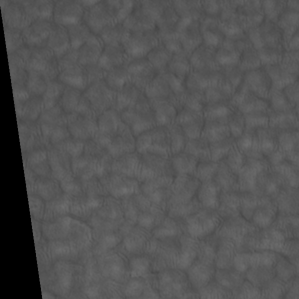
Label: non_frost